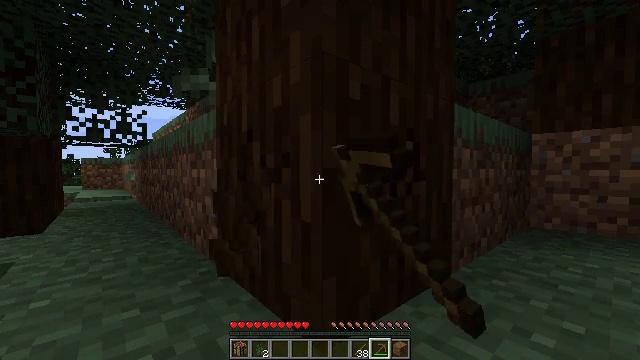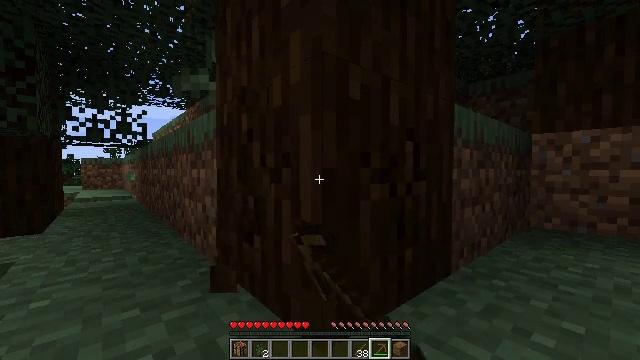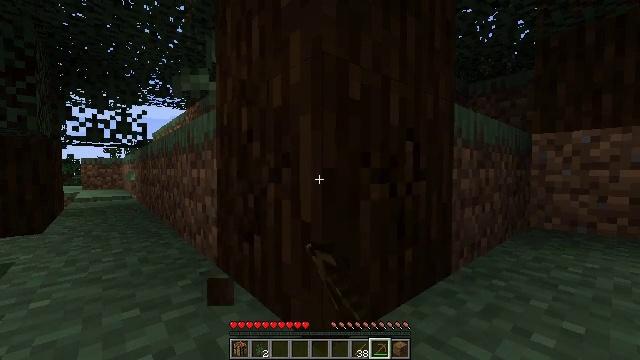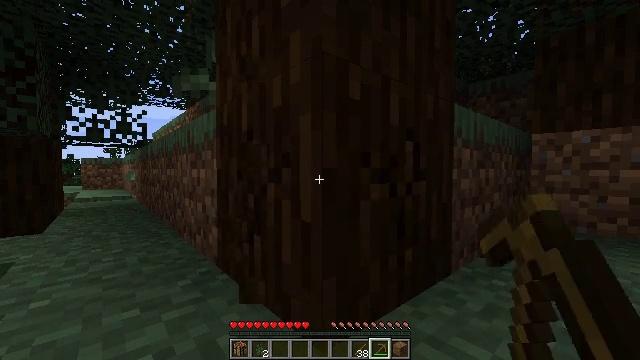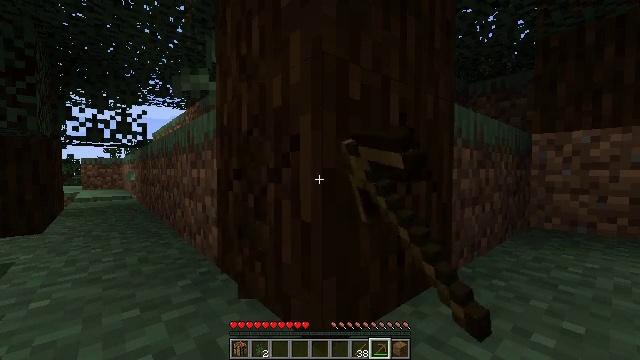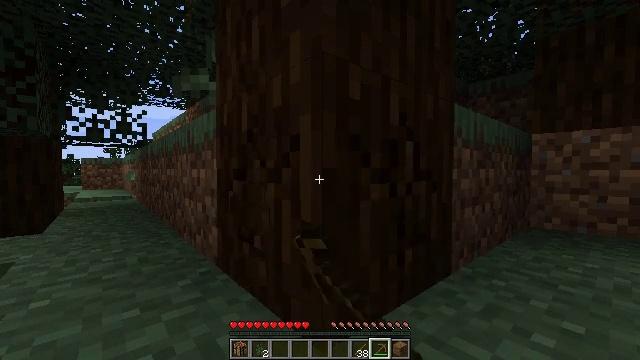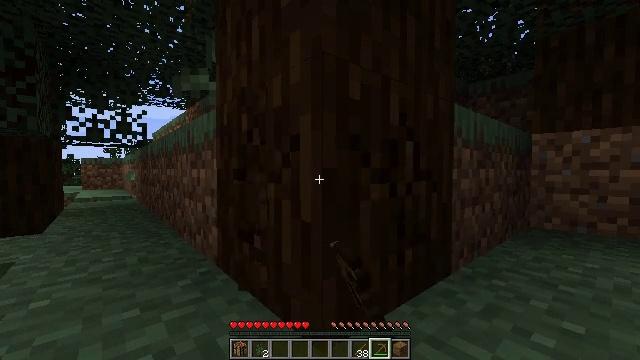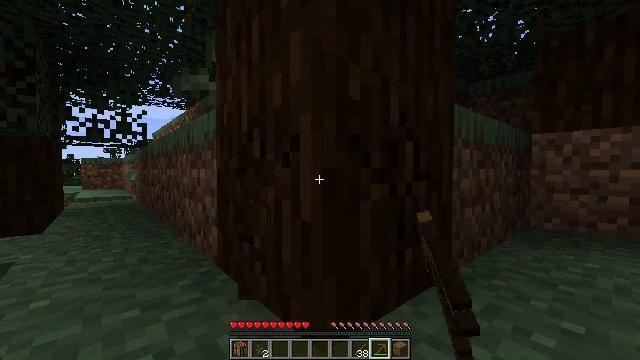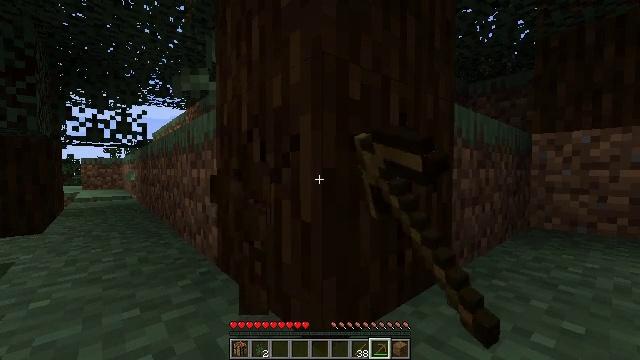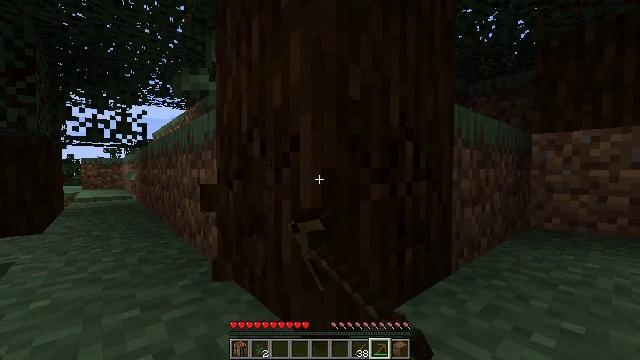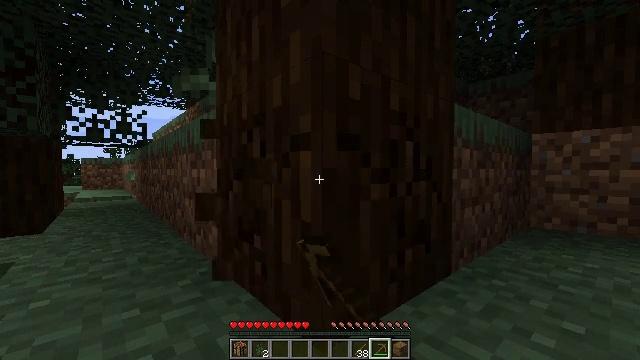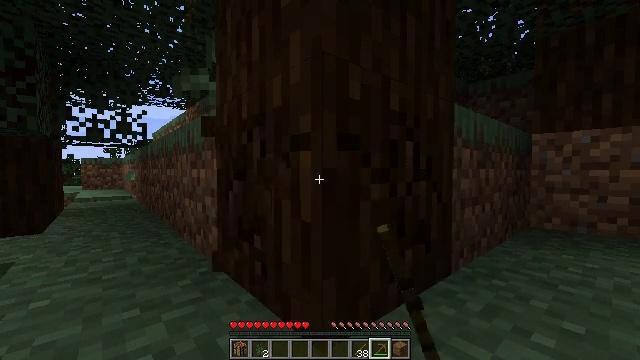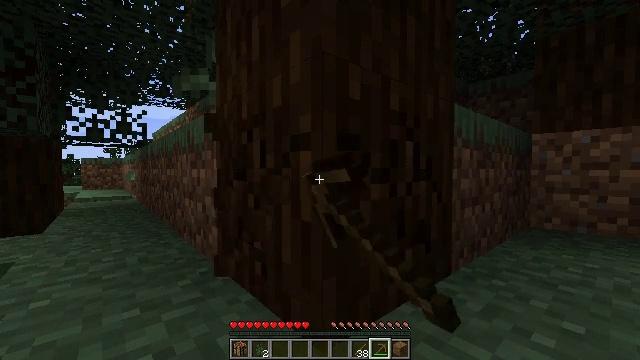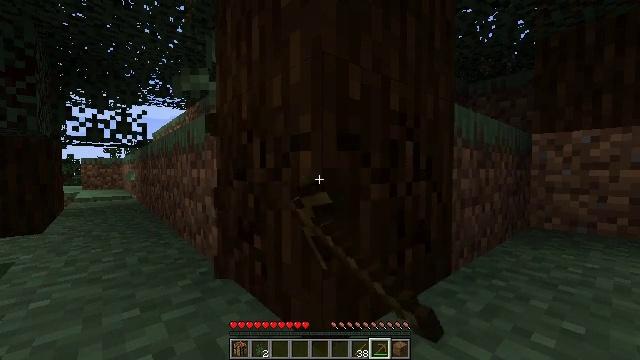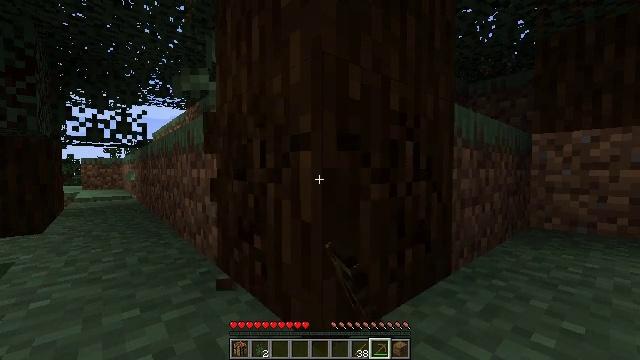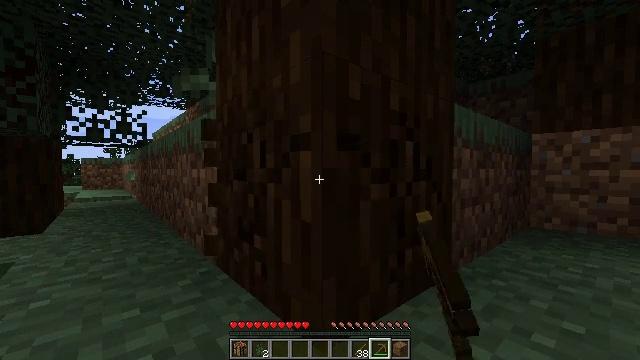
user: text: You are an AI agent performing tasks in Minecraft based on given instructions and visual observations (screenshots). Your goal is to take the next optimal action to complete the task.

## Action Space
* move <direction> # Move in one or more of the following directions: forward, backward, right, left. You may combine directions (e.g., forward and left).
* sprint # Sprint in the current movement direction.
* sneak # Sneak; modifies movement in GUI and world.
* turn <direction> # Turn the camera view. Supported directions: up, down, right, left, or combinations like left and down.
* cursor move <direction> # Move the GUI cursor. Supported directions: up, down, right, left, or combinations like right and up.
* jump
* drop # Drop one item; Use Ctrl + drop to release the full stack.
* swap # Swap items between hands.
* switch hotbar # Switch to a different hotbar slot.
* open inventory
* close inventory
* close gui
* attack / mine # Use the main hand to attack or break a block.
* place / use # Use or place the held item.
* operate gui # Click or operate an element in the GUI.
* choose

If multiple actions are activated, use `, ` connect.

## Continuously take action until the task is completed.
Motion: motion action
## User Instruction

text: Break the spruce log from the tree.
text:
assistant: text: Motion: attack / mine
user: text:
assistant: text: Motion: attack / mine
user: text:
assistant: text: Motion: attack / mine
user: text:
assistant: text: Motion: attack / mine
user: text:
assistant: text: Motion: attack / mine
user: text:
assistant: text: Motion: attack / mine
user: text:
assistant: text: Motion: attack / mine
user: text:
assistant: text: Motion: attack / mine
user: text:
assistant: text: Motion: attack / mine
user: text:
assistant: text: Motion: attack / mine
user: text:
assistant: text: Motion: attack / mine
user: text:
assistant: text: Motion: attack / mine
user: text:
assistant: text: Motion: attack / mine
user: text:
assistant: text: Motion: attack / mine
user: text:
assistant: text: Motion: attack / mine
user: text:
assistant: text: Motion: attack / mine
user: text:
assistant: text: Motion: attack / mine
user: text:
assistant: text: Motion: attack / mine
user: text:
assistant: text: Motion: attack / mine
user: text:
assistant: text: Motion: attack / mine
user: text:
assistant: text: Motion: attack / mine
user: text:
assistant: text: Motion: attack / mine
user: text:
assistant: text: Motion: attack / mine
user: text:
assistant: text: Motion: attack / mine
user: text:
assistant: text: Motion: attack / mine
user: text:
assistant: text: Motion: attack / mine
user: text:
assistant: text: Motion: attack / mine
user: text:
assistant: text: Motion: attack / mine
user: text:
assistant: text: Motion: attack / mine
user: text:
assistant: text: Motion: attack / mine